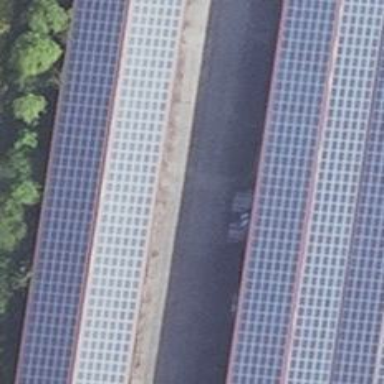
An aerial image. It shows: Gabled roof farm auxiliary building with small solar photovoltaic panel generator installed along the roof.